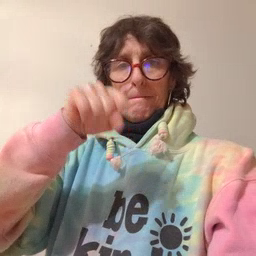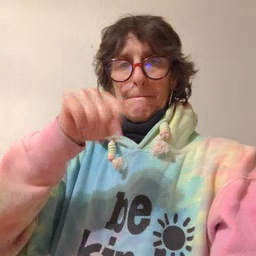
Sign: yes